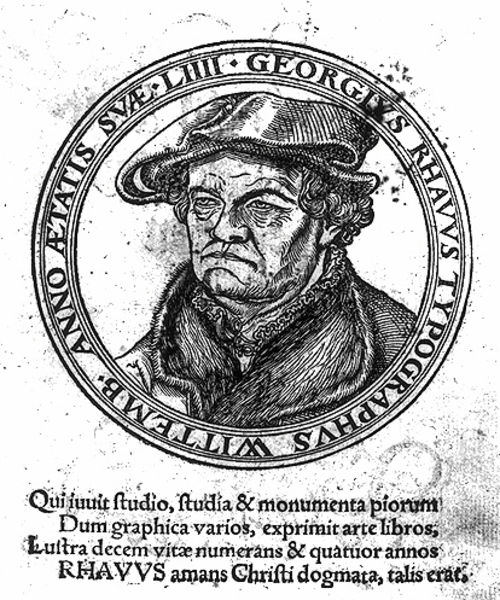
Titel: Bildnis des Georg Rhau
Künstler: Lucas d.Ä. Cranach
Institution: (Seriendruck)
Schlagwörter: kopf, mann, schatten, weiß, frisur, grau, haar, hut, mund, nase, ohr, profil, schwarz, stirn, zeichnung, blick, alt, jacke, kappe, mütze, augen, bibel, falten, gesicht, kragen, pelz, rahmen, bildnis, herr, portrait, porträt, auge, figur, haare, mantel, augenbrauen, brustbild, kinn, lippe, lippen, locken, renaissance, kreis, oval, rund, fell, kopfbedeckung, holzschnitt, schrift, wangen, papier, grafik, graphik, nasen, ernst, inschrift, streng, brauen, grimmig, halstuch, rüschen, tusche, medaillon, form, druck, schwarzweiss, schraffur, holzstich, radierung, stich, kupfer, seite, text, buchstaben, krause, politiker, flecken, pelzkragen, runzeln, luther, fleckig, zeilen, emblem, kupferstich, georg, prägung, münze, latein, lateinisch, umschrift, epitaph, sauer, mark, flten, aetatis, wittenberg, raabe, tränensack, energisch, eungefallen, orhläppchen, gergus, georgis, typograf, titleblatt